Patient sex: F
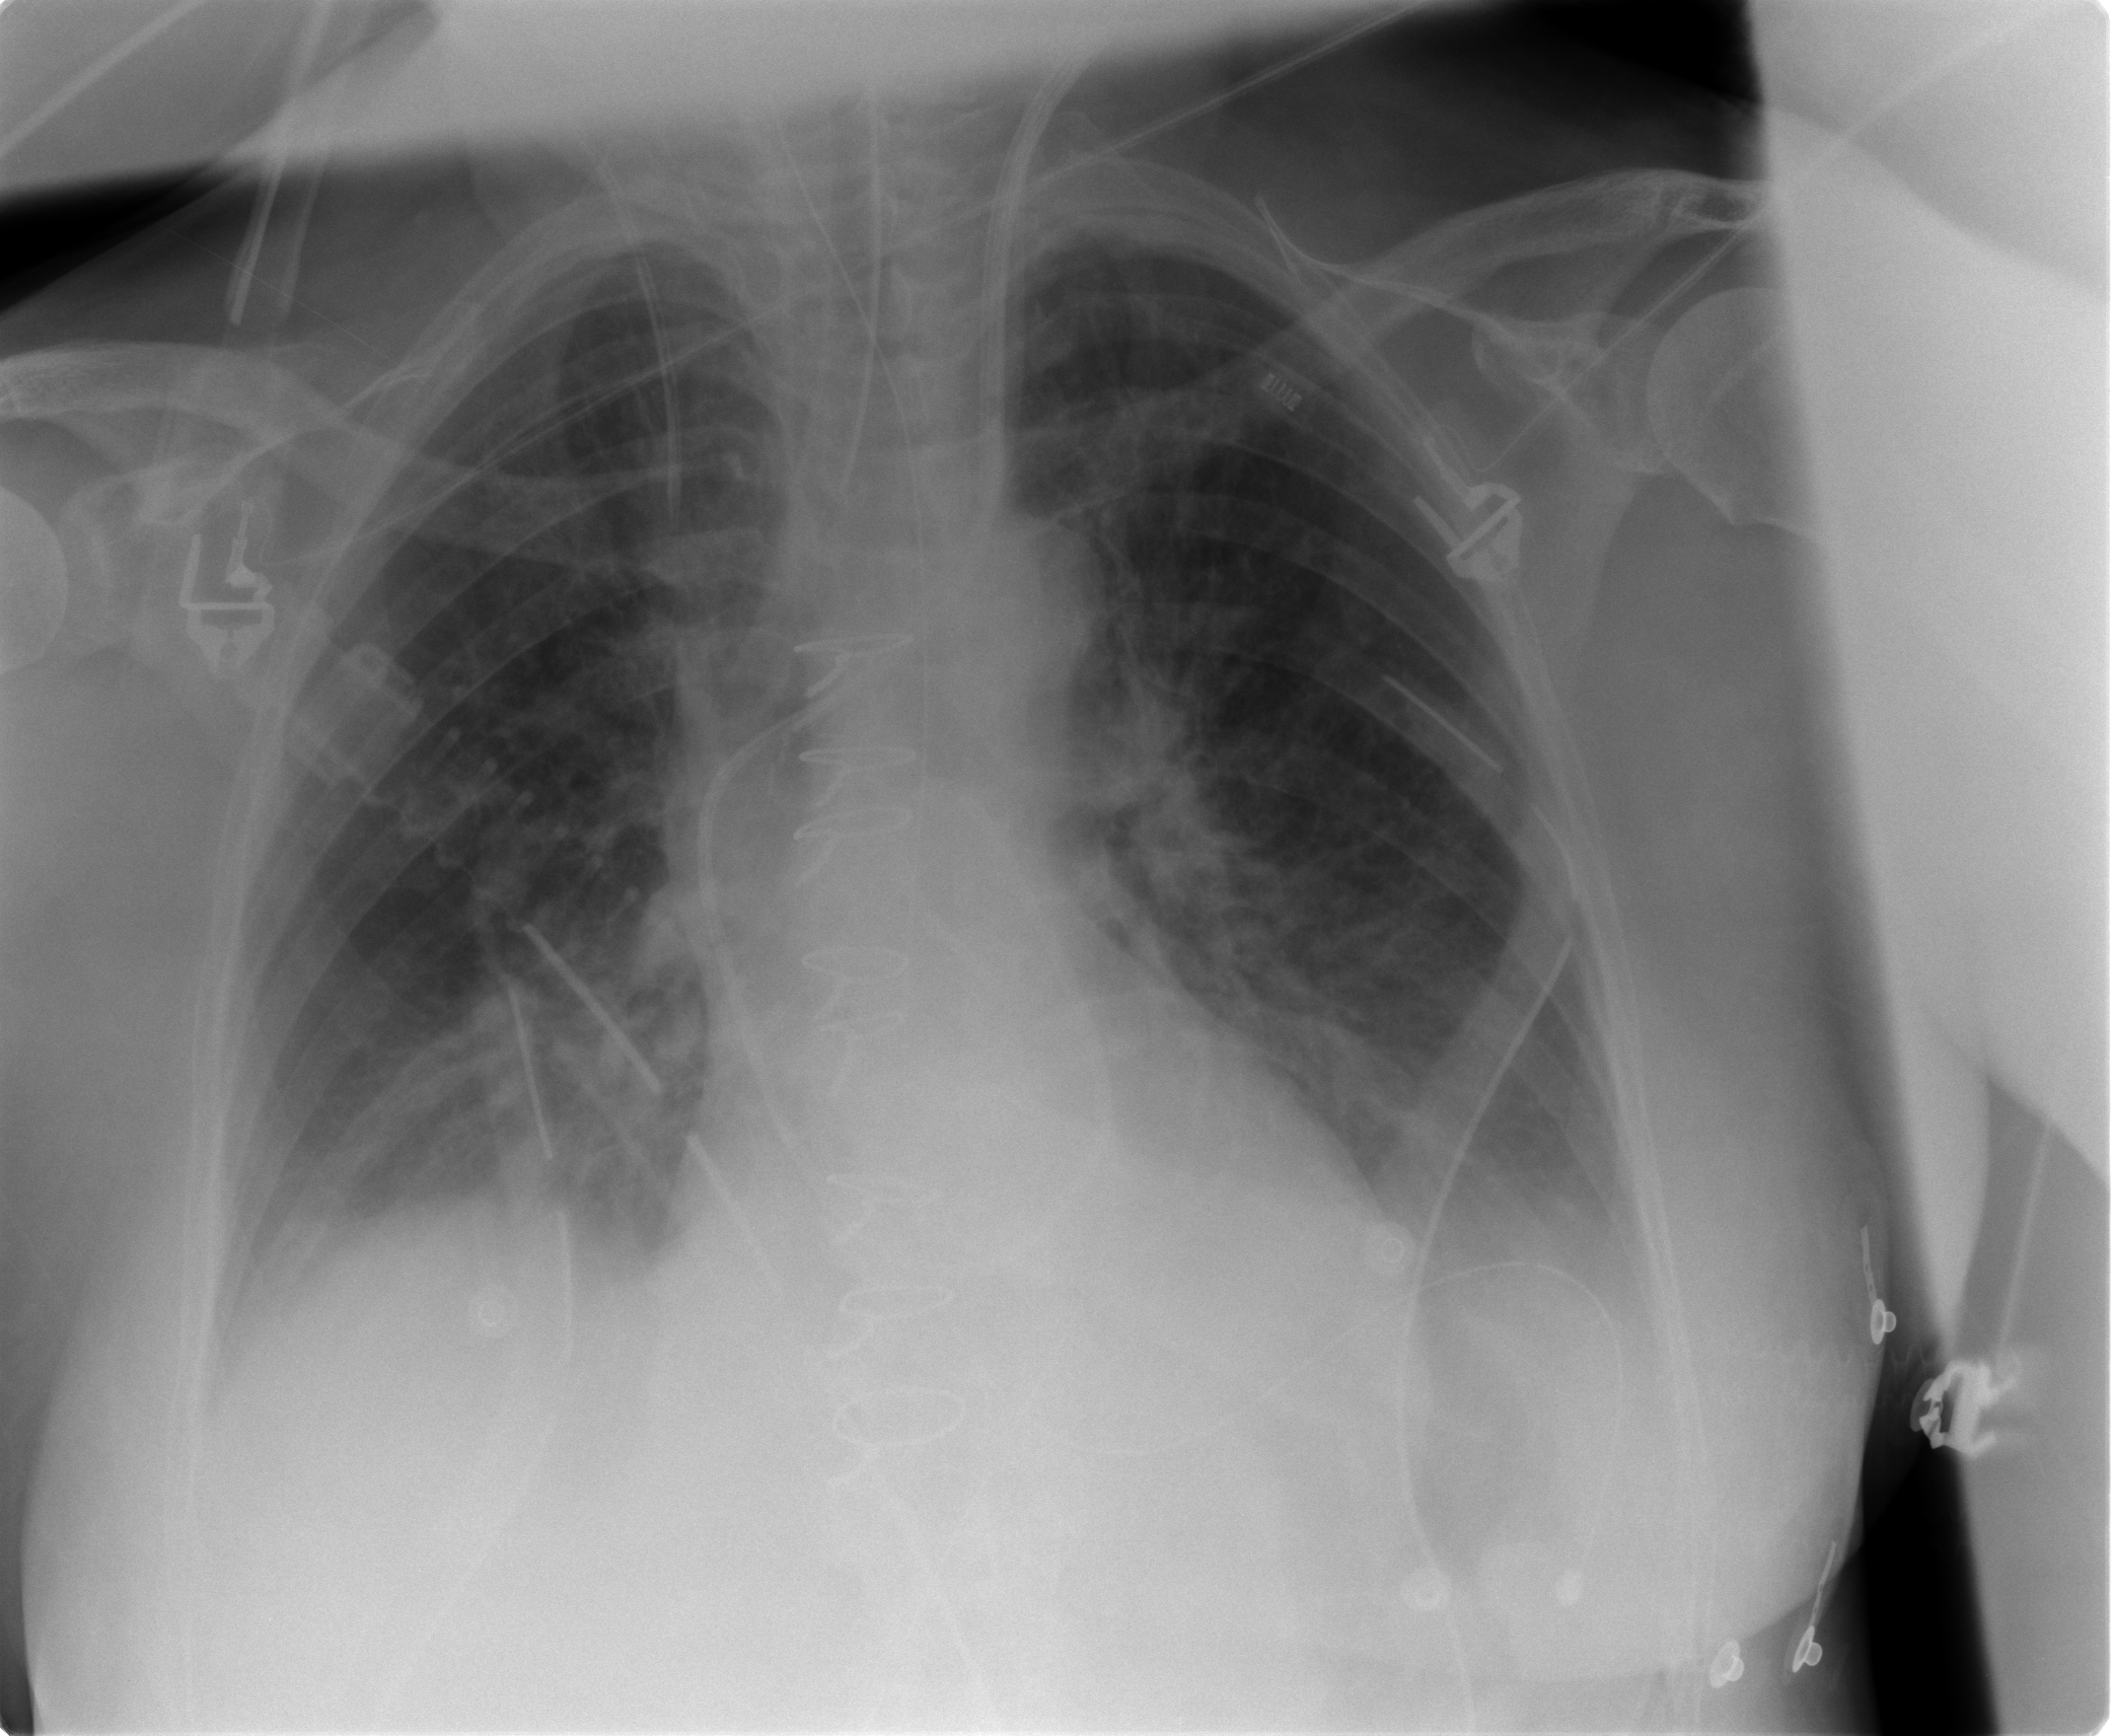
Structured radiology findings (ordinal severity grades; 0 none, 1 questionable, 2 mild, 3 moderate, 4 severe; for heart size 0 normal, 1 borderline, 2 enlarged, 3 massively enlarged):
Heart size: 0
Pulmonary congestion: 3
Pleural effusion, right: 0
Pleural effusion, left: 2
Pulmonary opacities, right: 2
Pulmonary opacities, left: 0
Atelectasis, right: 2
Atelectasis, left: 2